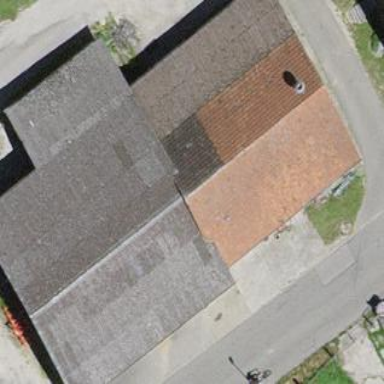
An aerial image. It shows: Barn.